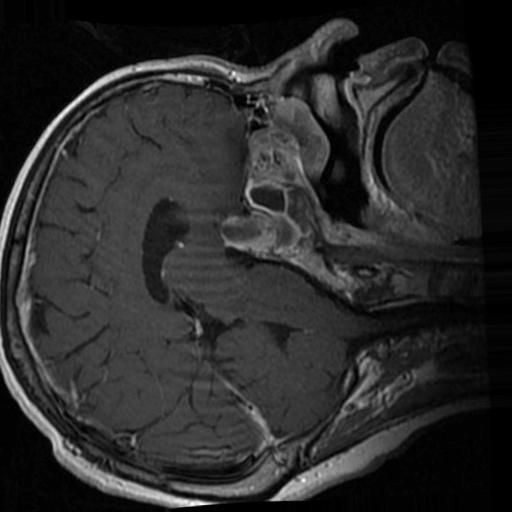
Label: brain_tumor